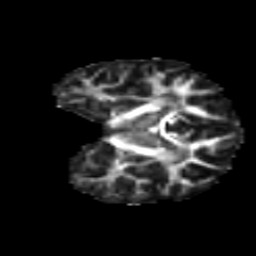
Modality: FA
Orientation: coronal
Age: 12
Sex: female
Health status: ill
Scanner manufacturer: ge
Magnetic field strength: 3 T
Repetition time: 6.752 s
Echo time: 0.079 s